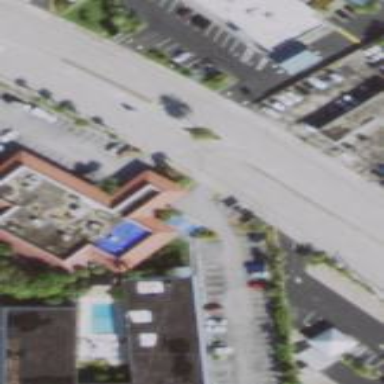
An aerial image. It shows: Hotel building.